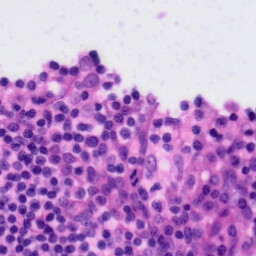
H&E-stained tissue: Tonsil